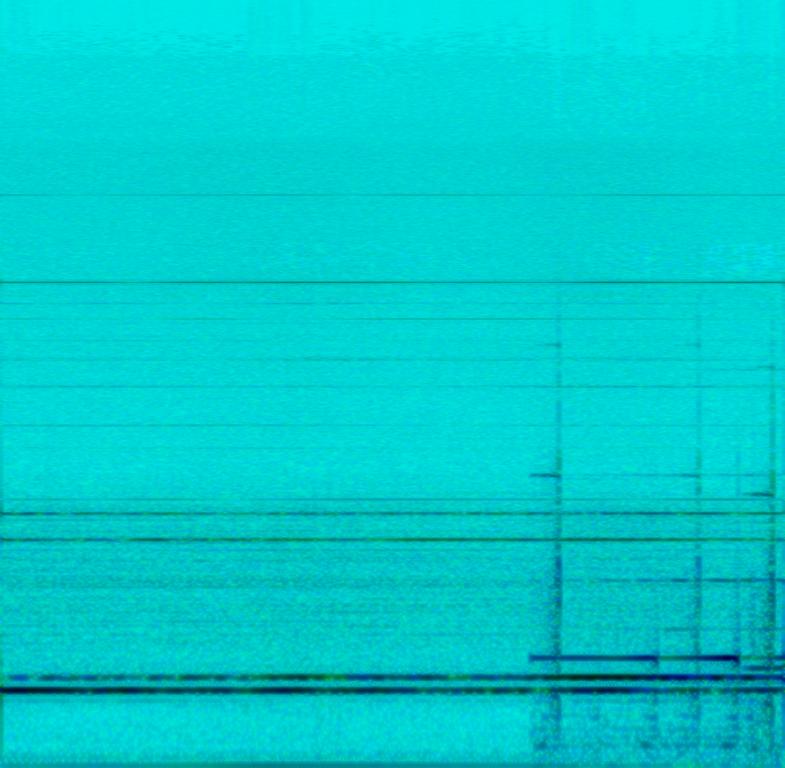
This is an ambient/electronica music piece. It is an instrumental piece. There is a granular synth playing a vague sounding melody while a warp effect enters and a piano starts playing gently. There is a nostalgic and melancholic feel to it. This piece could be playing in the soundtrack of a drama movie during a scene where the feeling of regret is emphasized.